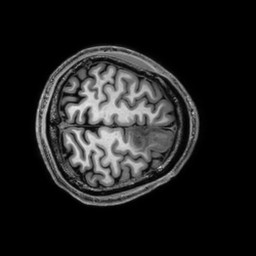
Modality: T1w
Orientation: axial
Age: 28
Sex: male
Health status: ill
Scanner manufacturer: philips
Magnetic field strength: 3 T
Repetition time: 0.008434 s
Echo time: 0.003882 s